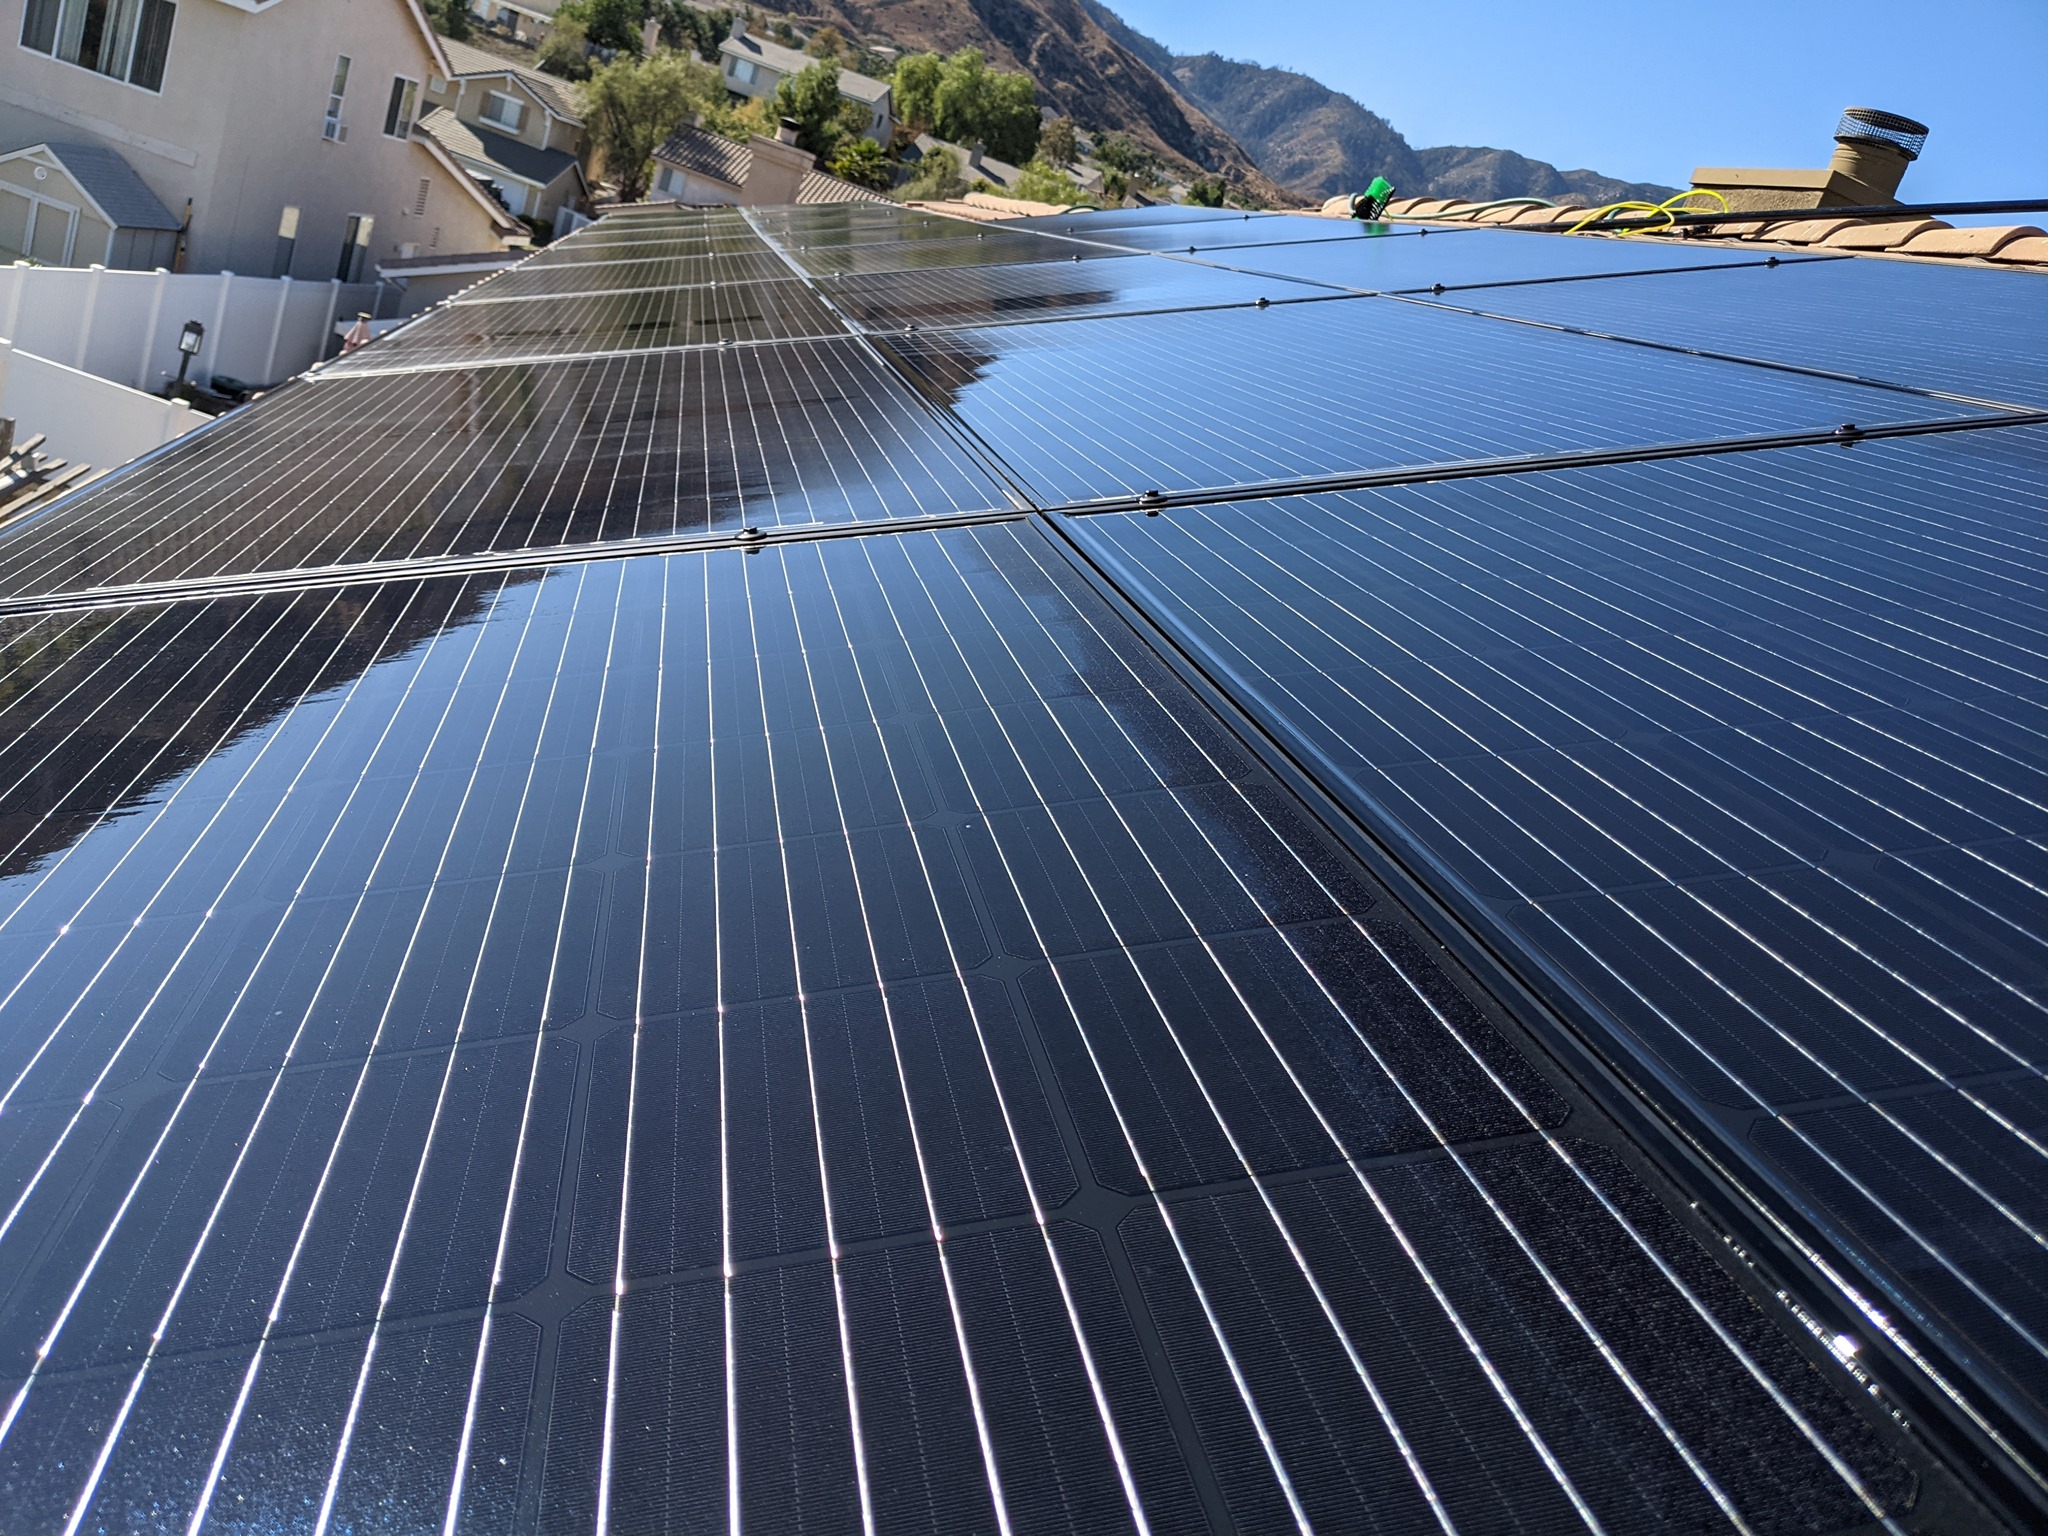
Label: Clean